Question: I'm building a template with Twitter Bootstrap and trying to get a text centered horizontally and vertically above a image, for example:

I'm trying with this:
'''
<div class="container"> <!--Bootstrap-->
<div class="row"> <!--Bootstrap-->
<div class="col-md-4"> <!--Bootstrap-->
<div class="box">
<div class="thumb"><img src="..."></div>
<div class="title">Post title</div>
</div>
</div> <!--Bootstrap-->
</div> <!--Bootstrap-->
</div> <!--Bootstrap-->
.box {height:350px; width:100%; border:4px solid #fff;}
.thumb {position:relative; width:100%; height:100%; overflow: hidden;}
.thumb img{width:100%; height:100%; overflow: hidden;}
.title {position:absolute;}
'''
With this, if I use some value to to the div it appears above the img, but I can't get to center it neither horizontally or vertically.
It doesn't work either with all I searched until now: , and ; , etc...
Also I'm not looking for to use the img as a css background.
How can I get this right?
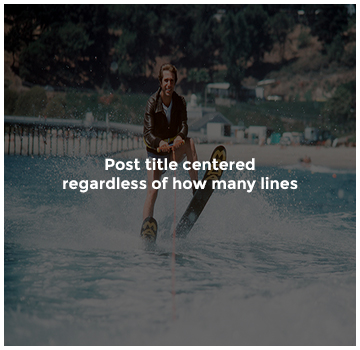
Answer: Your current code doesn't work because you are not applying 'top:0' and 'width:100%' or 'left' and 'right' values. You also need to add 'position:relative' to 'box' so that the absolutely positioned title will place correctly. My suggestion to center the variably tall title is to use 'display:table-cell'. The only problem with this (other than compatibility) is that it also requires another element added (some wrapping element around the text of '.title'). You can see this solution demonstrated here: <URL>
Compatibility for table-cell: <URL>
required markup:
'''
<div class="box">
<div class="thumb"><img src="//lorempixel.com/712/342"></div>
<div class="title"><div>Post title</div></div>
</div>
'''
the CSS needed:
'''
.box {position: relative; height:350px; width:100%; border:4px solid #fff;}
.thumb {position:relative; width:100%; height:100%; overflow: hidden;}
.thumb img{width:100%; height:100%; overflow: hidden;}
.title {
position:absolute;
background: rgba(0,0,0,0.5);
color: white;
top: 0;
width: 100%;
height: 100%;
text-align: center;
display: table;
}
.title div {
display: table-cell;
vertical-align: middle;
padding: 0 20%;
}
'''
edit: better example added with more text and some padding on the 'table-cell'